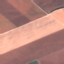
Label: AnnualCrop